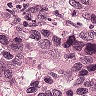
Metastatic tissue present: yes